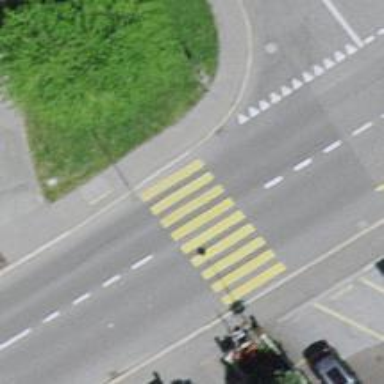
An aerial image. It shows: Asphalt road with primary importance. There are sidewalks on both sides and dedicated lane for cycling on both sides as well.